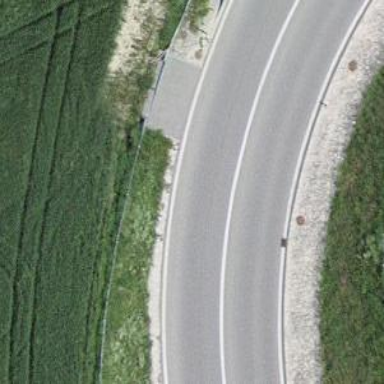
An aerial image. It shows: Asphalt trunk link road.